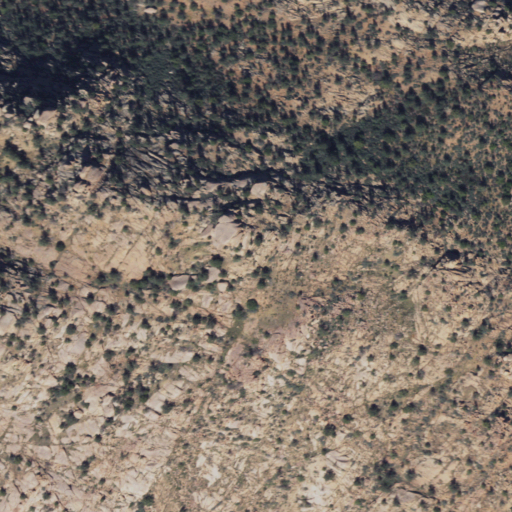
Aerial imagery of mountain in Arizona named Wolverton Mountain containing only shrub